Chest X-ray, PA view. Patient: 58 years old, sex M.
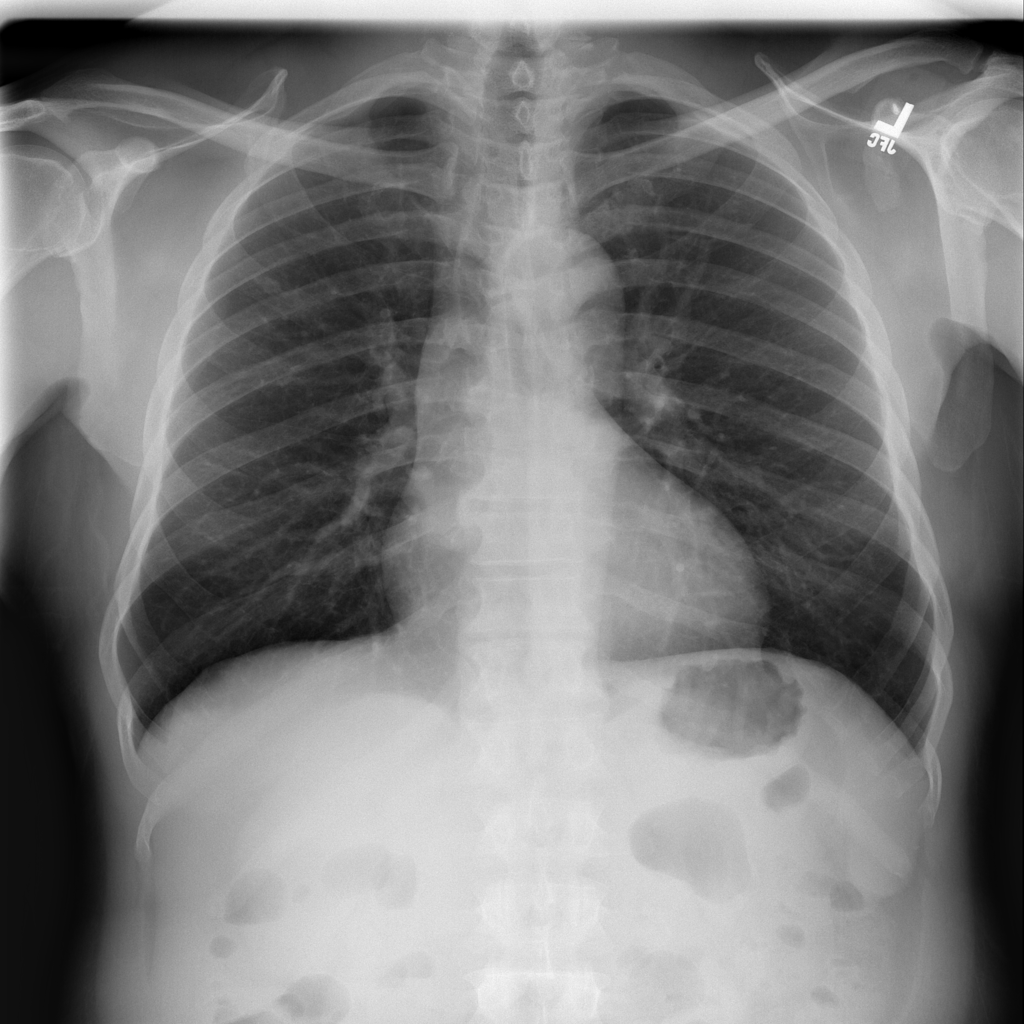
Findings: No Finding